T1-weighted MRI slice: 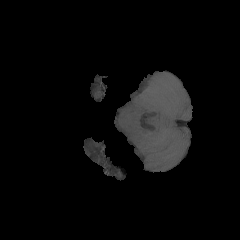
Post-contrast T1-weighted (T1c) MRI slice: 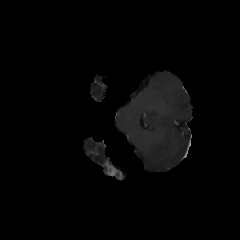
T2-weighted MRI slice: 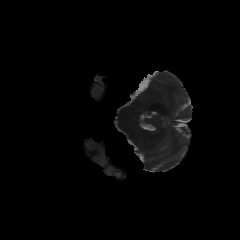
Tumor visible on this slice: yes